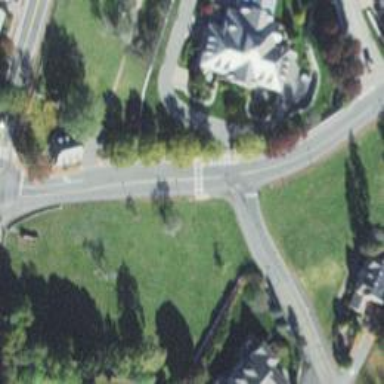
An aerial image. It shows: Residential road with sidewalk on the left.